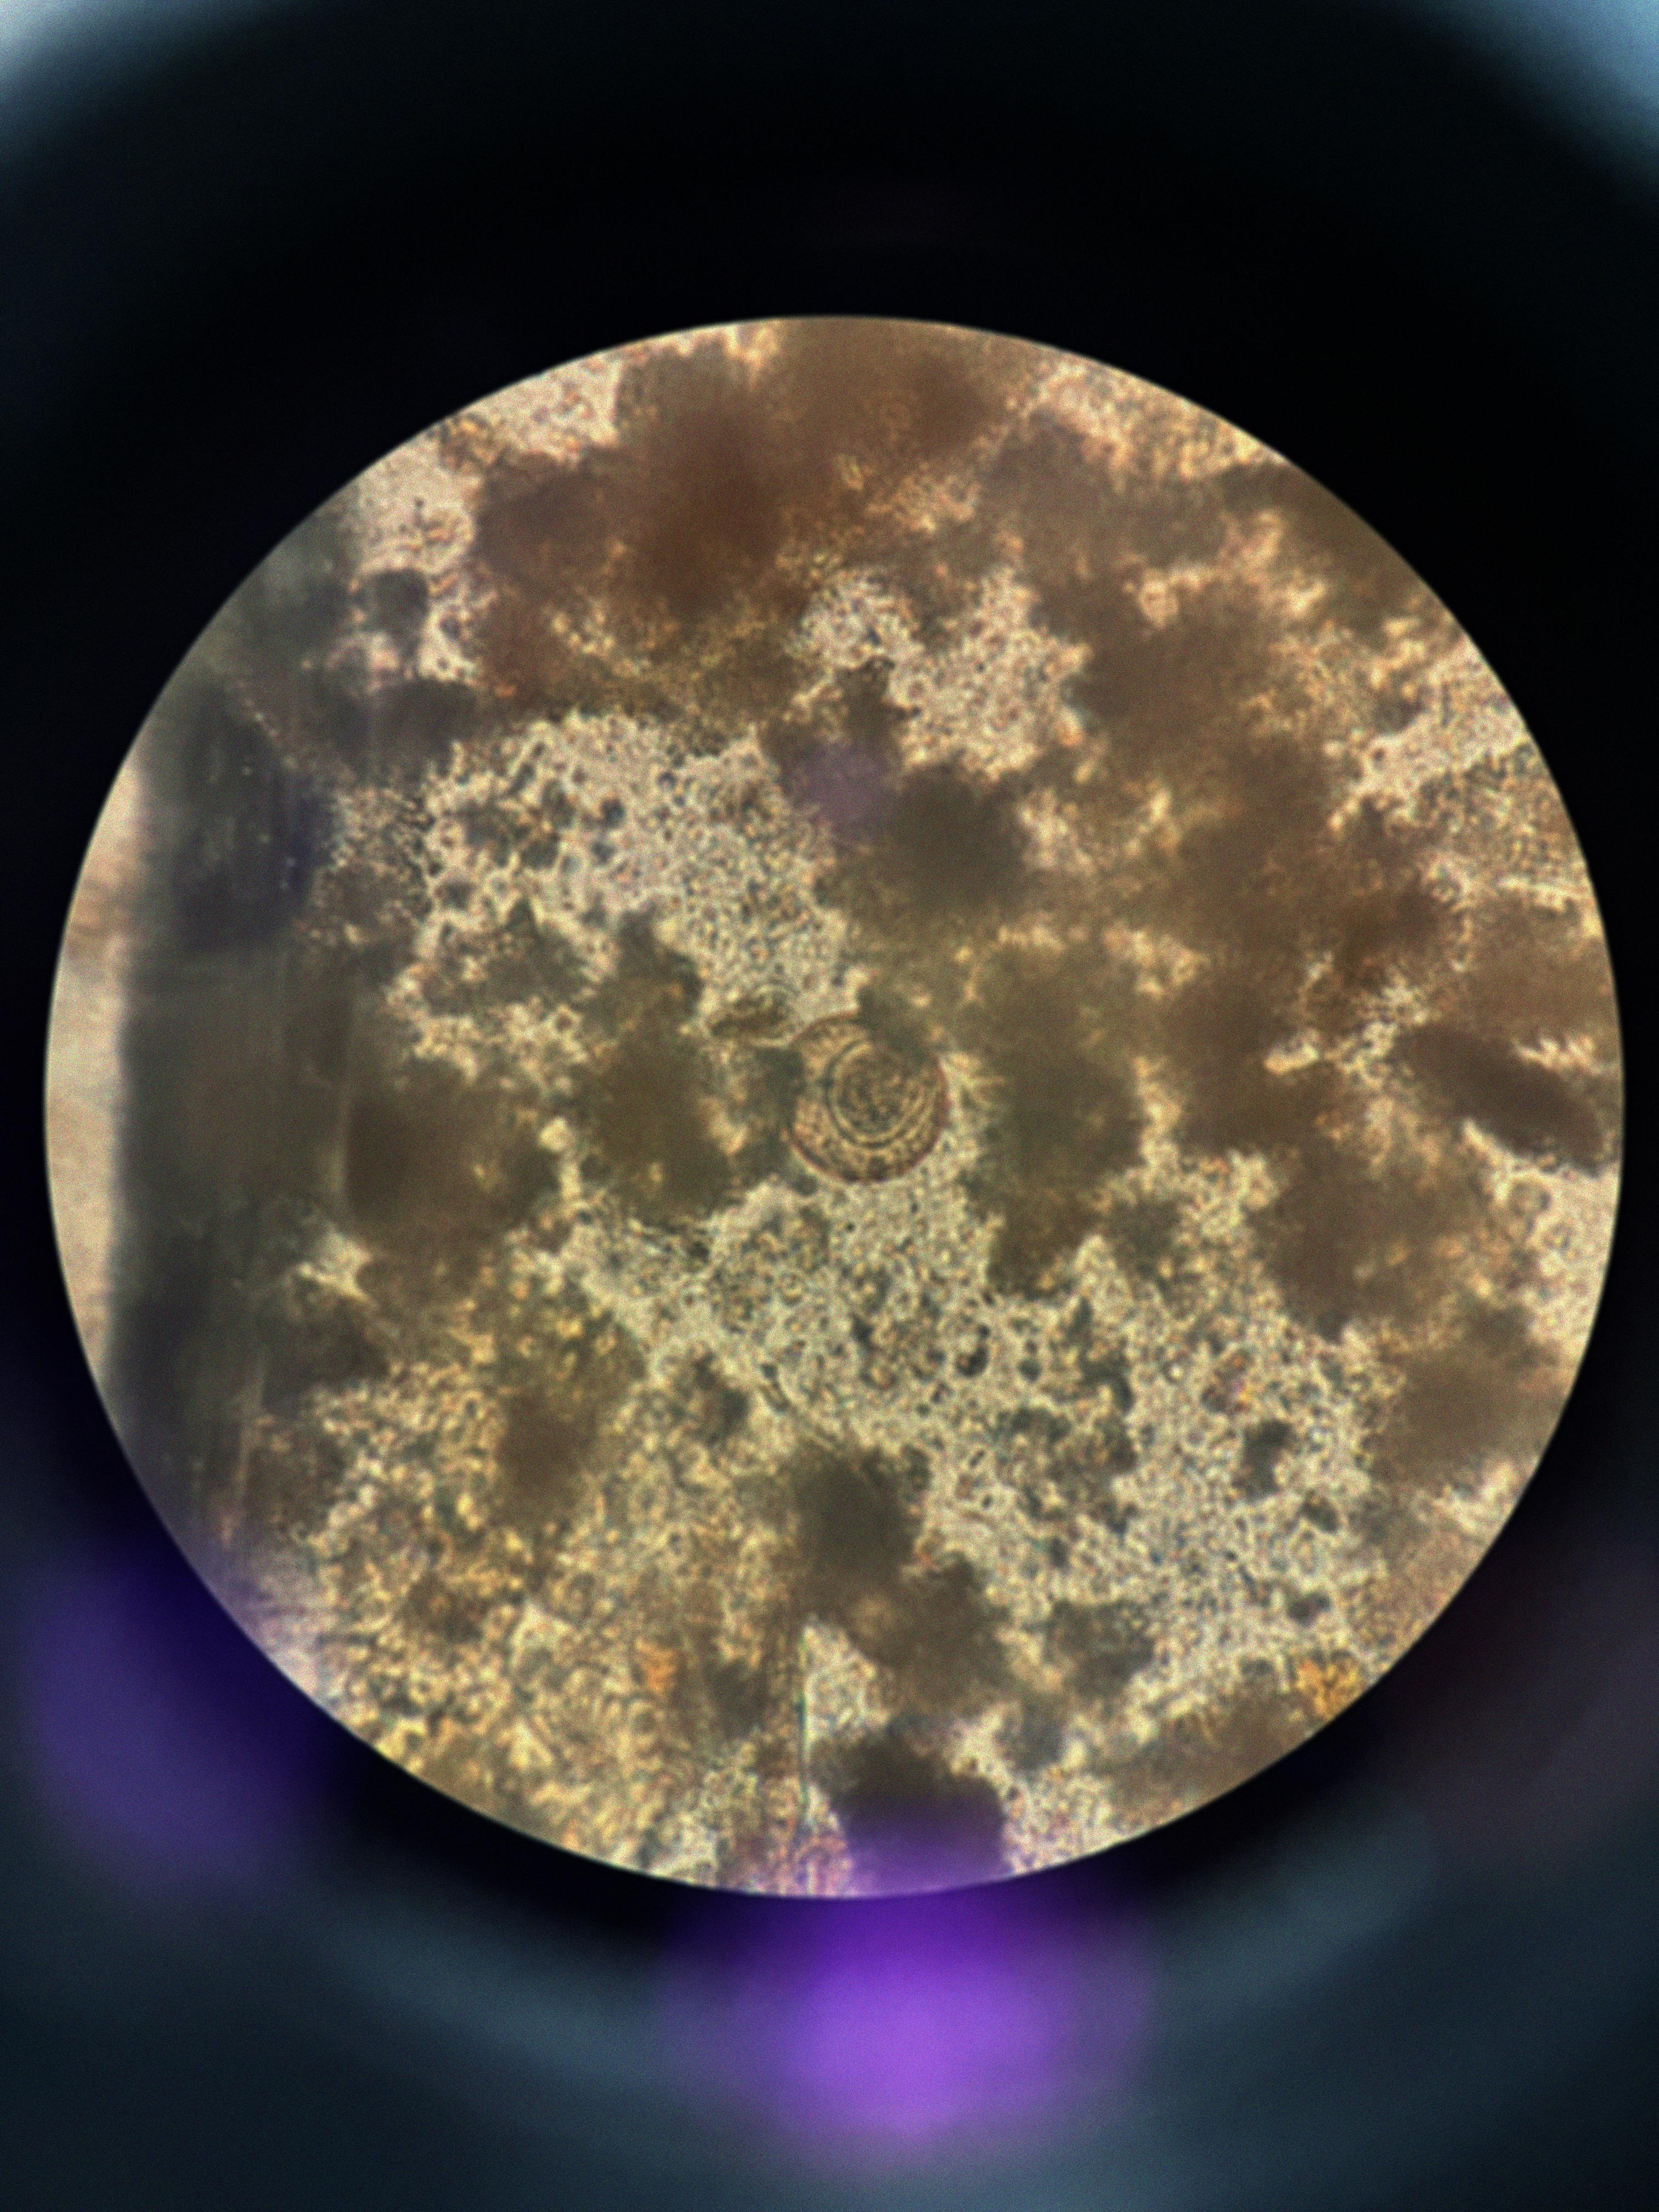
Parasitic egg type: Hymenolepis diminuta